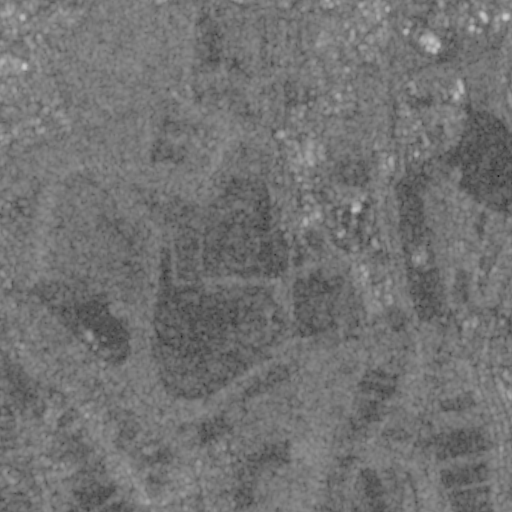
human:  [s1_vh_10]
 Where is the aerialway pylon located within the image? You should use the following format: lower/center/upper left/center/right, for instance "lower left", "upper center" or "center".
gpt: The aerialway pylon is located in the lower left of the image.
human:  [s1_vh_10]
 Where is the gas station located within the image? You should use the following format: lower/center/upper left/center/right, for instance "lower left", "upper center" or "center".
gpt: The gas station is located in the center right of the image.
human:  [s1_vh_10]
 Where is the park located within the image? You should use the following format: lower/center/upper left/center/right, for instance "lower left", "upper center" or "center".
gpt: The park is located in the left of the image.
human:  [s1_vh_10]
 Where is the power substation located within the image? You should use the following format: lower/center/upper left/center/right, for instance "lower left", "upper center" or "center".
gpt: The power substation is located in the upper center of the image.
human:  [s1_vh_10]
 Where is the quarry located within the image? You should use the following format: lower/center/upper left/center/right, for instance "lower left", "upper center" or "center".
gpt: The quarry is located in the lower left of the image.
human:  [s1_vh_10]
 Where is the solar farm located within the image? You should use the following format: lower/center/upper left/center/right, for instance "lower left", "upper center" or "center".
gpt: The solar farm is located in the upper center of the image.
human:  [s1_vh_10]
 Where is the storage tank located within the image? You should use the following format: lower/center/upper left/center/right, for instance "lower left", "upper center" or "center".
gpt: The storage tank is located in the center of the image.
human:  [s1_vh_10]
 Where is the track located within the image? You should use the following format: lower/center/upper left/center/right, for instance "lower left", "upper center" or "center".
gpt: The track is located in the lower left of the image.
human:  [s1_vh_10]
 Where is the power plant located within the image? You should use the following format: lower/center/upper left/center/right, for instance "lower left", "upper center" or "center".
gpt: There is no power plant in the image.

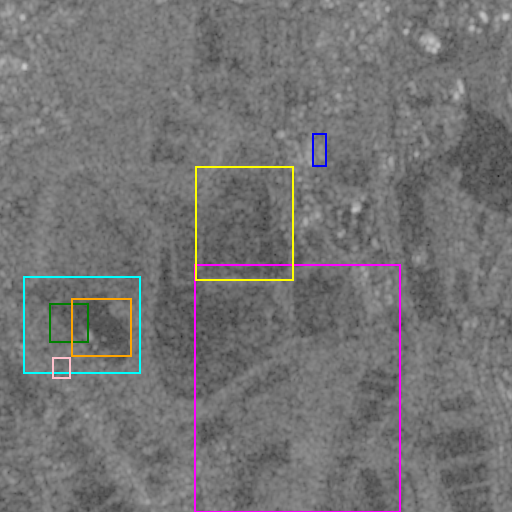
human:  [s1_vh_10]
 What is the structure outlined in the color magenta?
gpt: The structure outlined in magenta is a crop field.
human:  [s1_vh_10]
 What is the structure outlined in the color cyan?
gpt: The structure outlined in cyan is a park.
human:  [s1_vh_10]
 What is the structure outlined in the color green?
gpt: The structure outlined in green is a parking lot.
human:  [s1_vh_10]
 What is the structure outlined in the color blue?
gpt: The structure outlined in blue is a power substation.
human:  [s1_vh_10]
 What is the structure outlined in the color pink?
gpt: The structure outlined in pink is a quarry.
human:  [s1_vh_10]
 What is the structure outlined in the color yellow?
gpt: The structure outlined in yellow is a solar farm.
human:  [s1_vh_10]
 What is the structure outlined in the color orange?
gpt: The structure outlined in orange is a track.
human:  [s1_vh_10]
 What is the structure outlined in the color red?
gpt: There is no red outline.